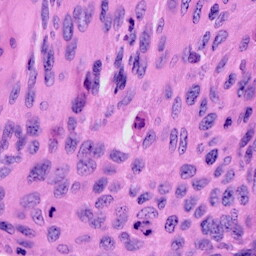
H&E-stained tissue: Cervix